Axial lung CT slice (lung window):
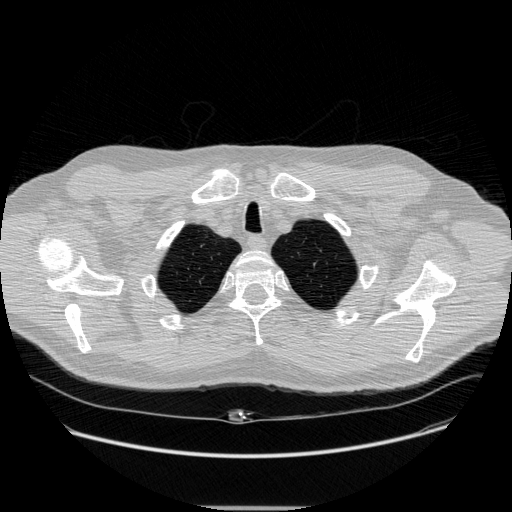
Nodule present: no